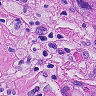
Metastatic tissue present: yes